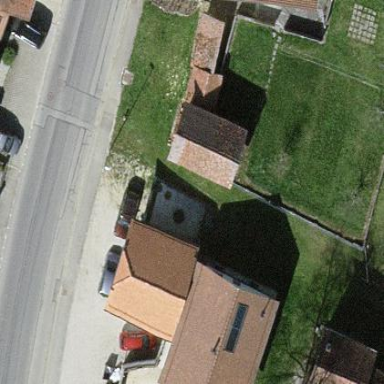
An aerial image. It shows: Gabled roof house.